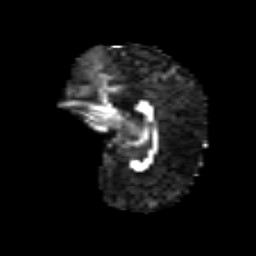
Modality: FA
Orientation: sagittal
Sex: female
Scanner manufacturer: siemens
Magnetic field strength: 3 T
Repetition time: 5 s
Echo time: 0.071 s